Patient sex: F
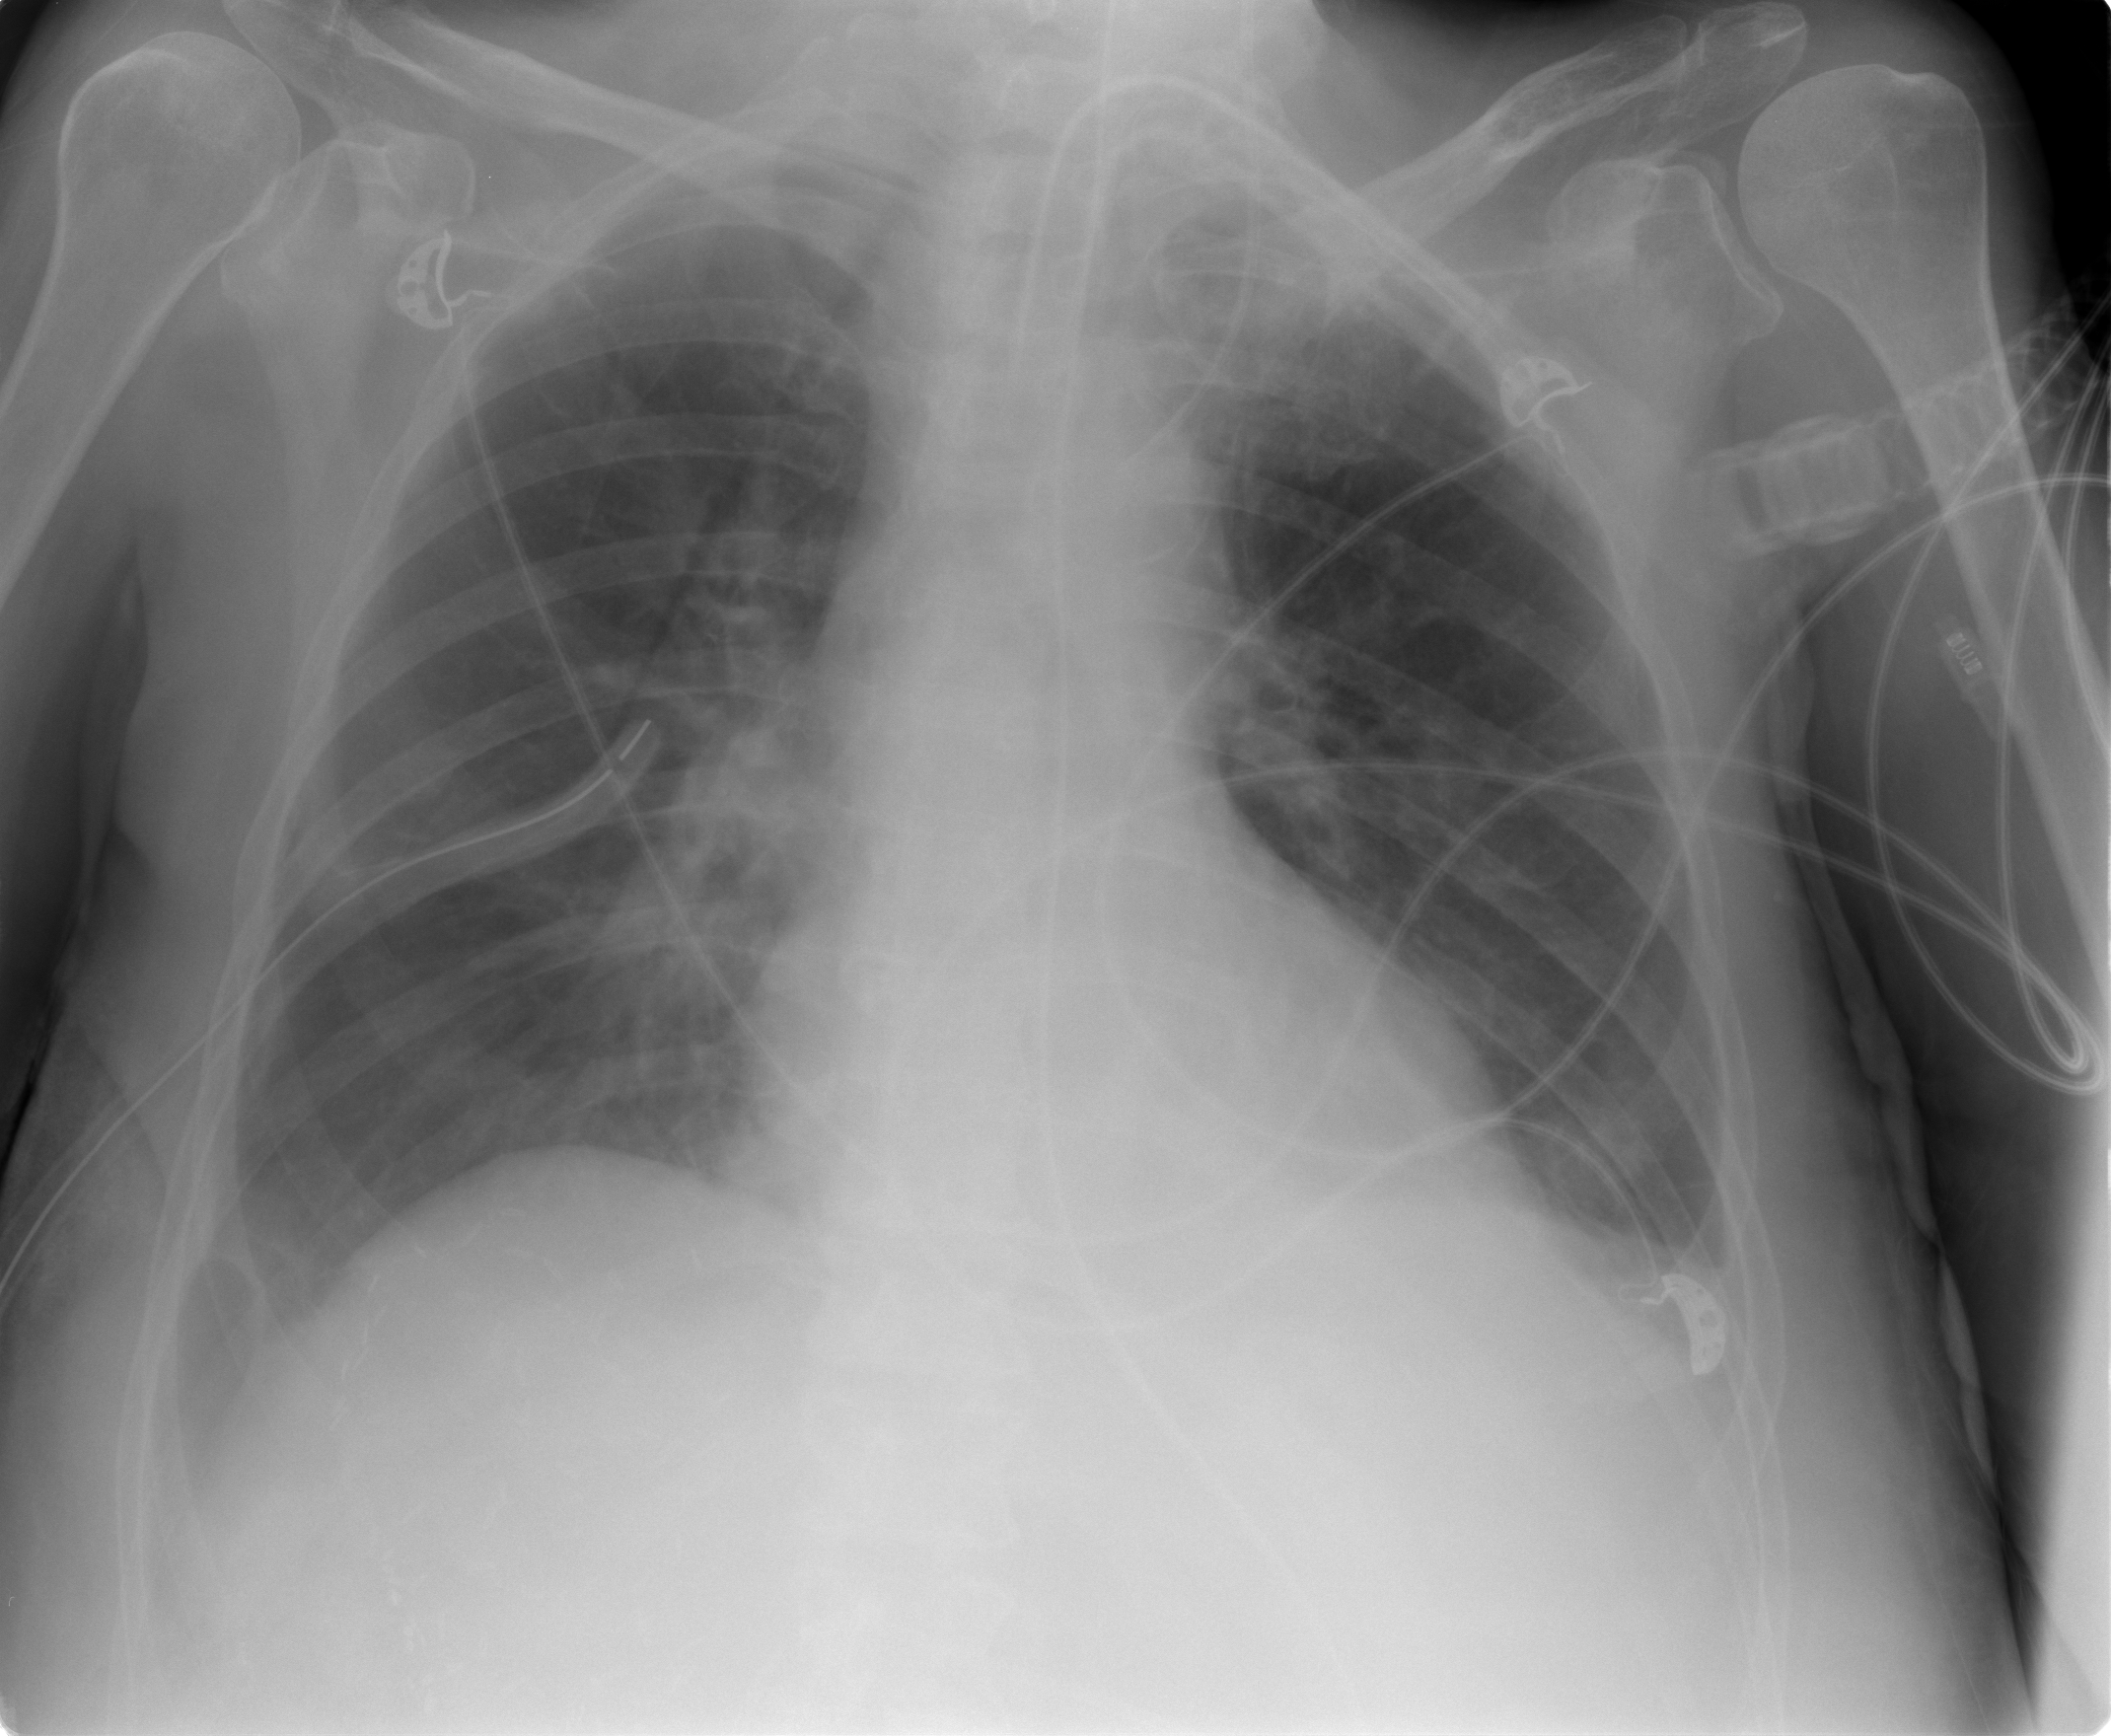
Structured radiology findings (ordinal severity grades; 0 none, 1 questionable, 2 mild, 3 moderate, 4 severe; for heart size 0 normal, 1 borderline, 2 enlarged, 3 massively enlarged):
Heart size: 0
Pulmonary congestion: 2
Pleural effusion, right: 1
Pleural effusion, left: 1
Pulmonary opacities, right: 0
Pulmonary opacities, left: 0
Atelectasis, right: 0
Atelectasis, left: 0